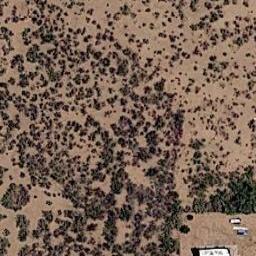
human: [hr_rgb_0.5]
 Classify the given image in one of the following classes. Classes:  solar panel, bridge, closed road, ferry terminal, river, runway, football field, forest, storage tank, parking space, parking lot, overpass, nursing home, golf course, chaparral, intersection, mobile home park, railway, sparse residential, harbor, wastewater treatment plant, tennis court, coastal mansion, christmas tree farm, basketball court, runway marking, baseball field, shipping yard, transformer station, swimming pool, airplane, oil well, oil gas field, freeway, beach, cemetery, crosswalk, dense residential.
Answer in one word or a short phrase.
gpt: chaparral